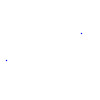
Particle: pion